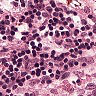
Metastatic tissue present: no